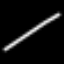
Label: line